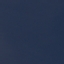
Land use / land cover class: SeaLake